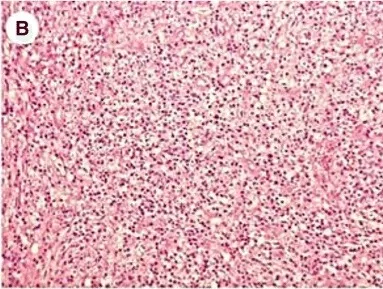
B; Higher magnification shows lymphoplasma cell and histiocyte infiltration.
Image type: pathology (h&e)